Question: This is driving me potty.
I'm trying to pass two SSIS variables to a command line executable using an Execute Process Task object.
No matter what I try, the values are not being passed through.
This is how it is set currently:

The variables are in scope and are of type string (representing integer values).
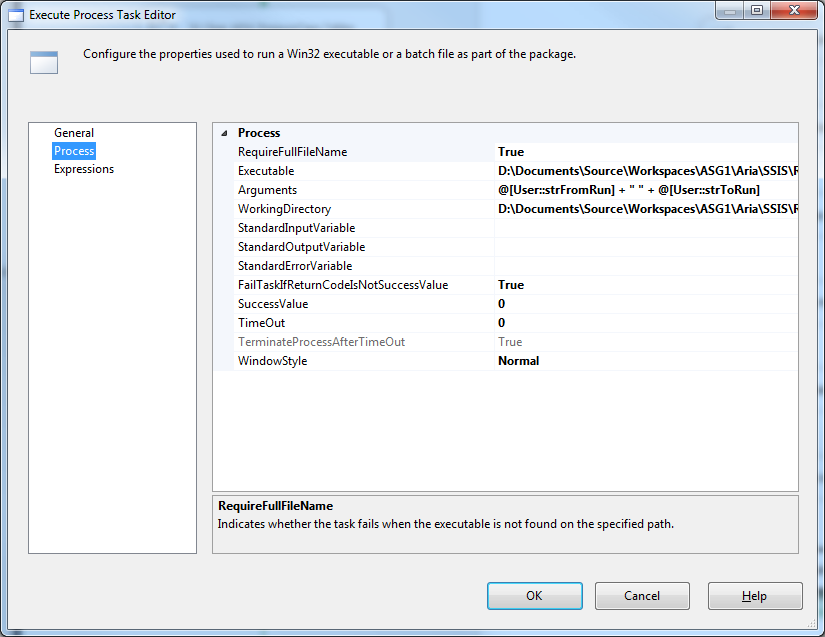
Answer: Sods law came into effect after posting this question. I tried evaluating my variables as an expression and assigning the resulting string to the arguments property.
I don't see why this would work over the example I gave, but it does, so I'm using that.